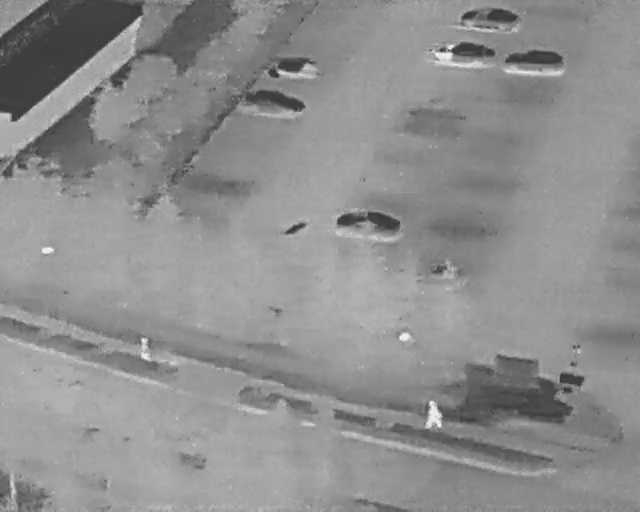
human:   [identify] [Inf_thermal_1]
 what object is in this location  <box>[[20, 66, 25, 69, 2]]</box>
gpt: <ref>1 large person at the left</ref>

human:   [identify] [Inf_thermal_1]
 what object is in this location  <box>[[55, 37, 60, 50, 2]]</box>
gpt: <ref>1 medium car at the center</ref>